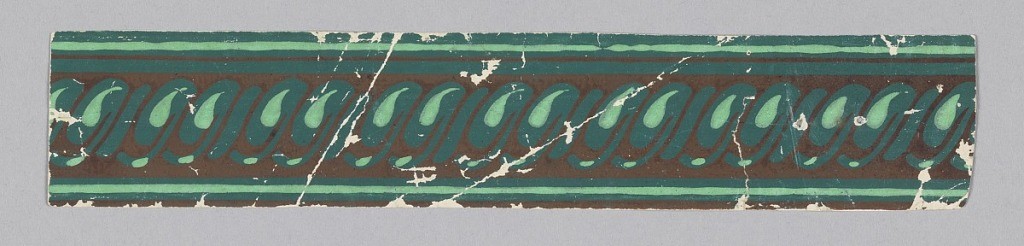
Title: Border
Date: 1835–1900
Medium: Block-printed on paper
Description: Fragment.  Green stripe on black.

H# 527